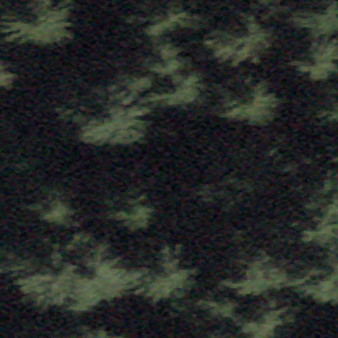
Label: other